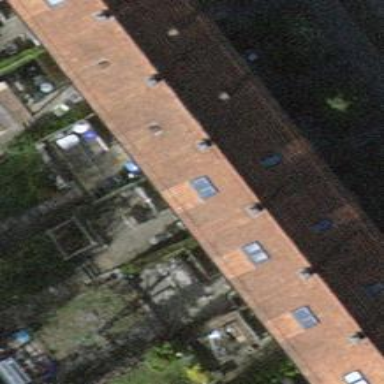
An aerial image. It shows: Beige house with gabled roof covered in roof tiles of orangered color. The roof is oriented across the building.